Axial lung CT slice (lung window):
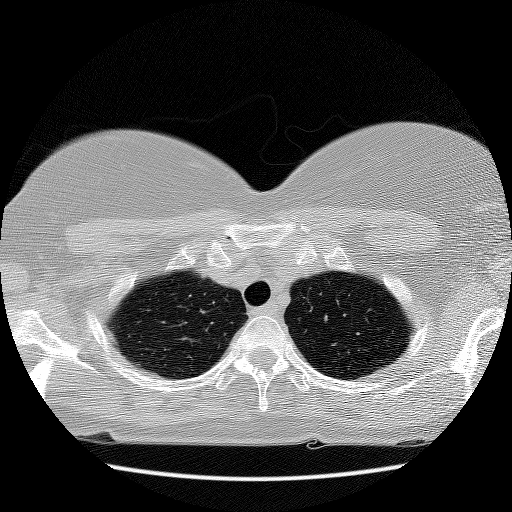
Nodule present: no